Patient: sex M, age 70
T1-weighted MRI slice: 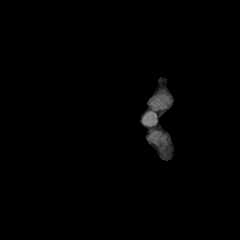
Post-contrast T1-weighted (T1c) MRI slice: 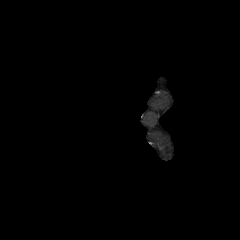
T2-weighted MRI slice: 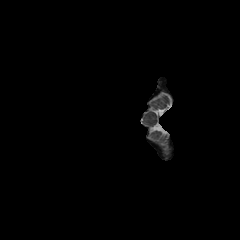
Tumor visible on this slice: no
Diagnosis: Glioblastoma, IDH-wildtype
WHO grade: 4